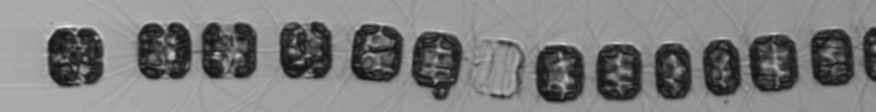
Label: Thalassiosira